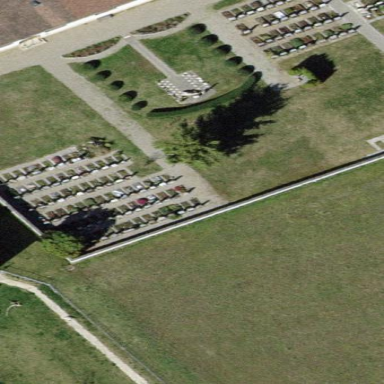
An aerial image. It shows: Cemetery.